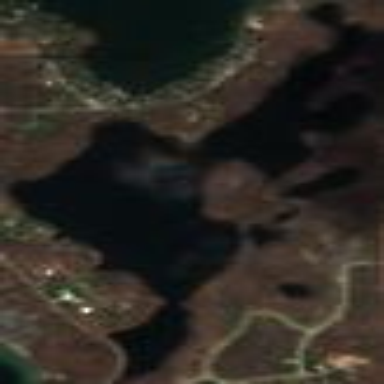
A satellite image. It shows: Serene lake.